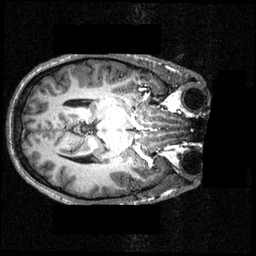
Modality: T1w
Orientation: axial
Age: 26
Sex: male
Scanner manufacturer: siemens
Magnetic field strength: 3.951 T
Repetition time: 1.5 s
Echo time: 0.00335 s